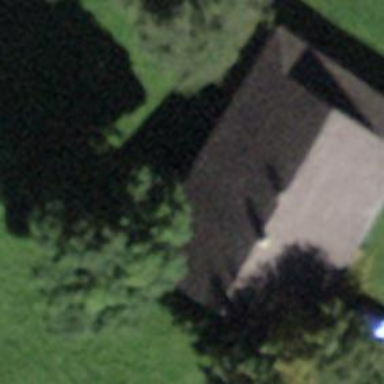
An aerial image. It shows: Farm building.